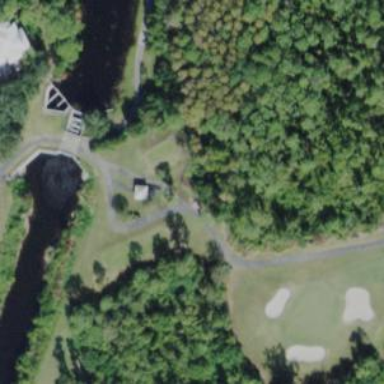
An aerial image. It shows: Path designated for golf carts.